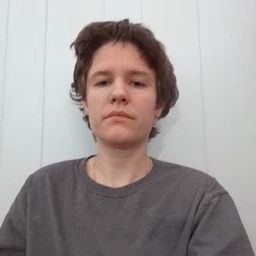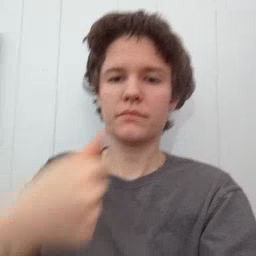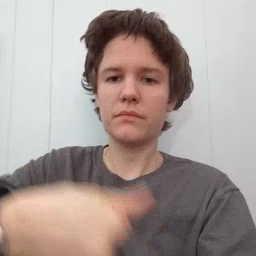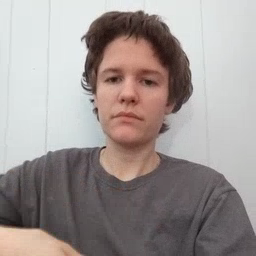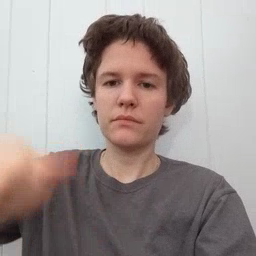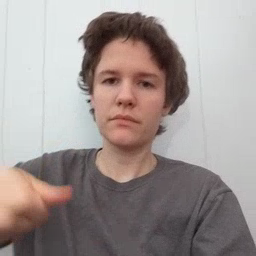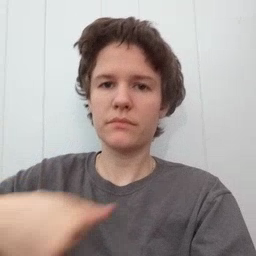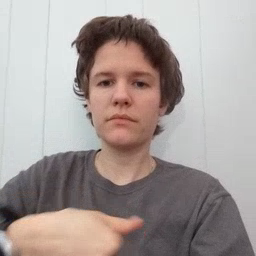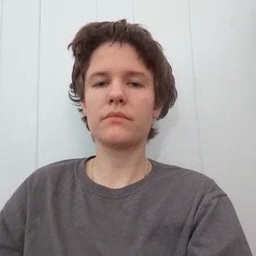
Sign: puzzle